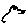
Label: bird